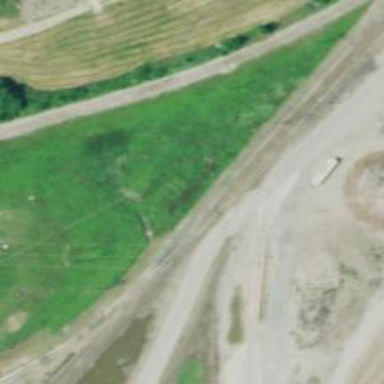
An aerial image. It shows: Rail spur service.